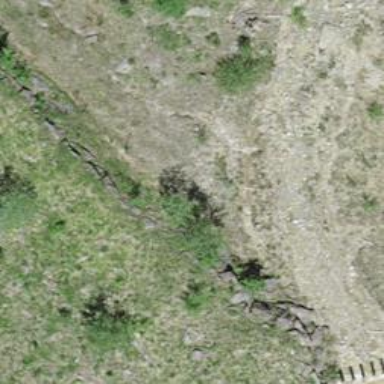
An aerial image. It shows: Retaining wall.